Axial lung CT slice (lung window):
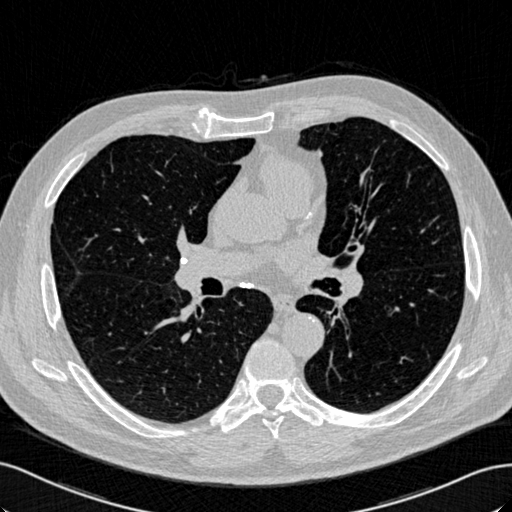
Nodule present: no